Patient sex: F
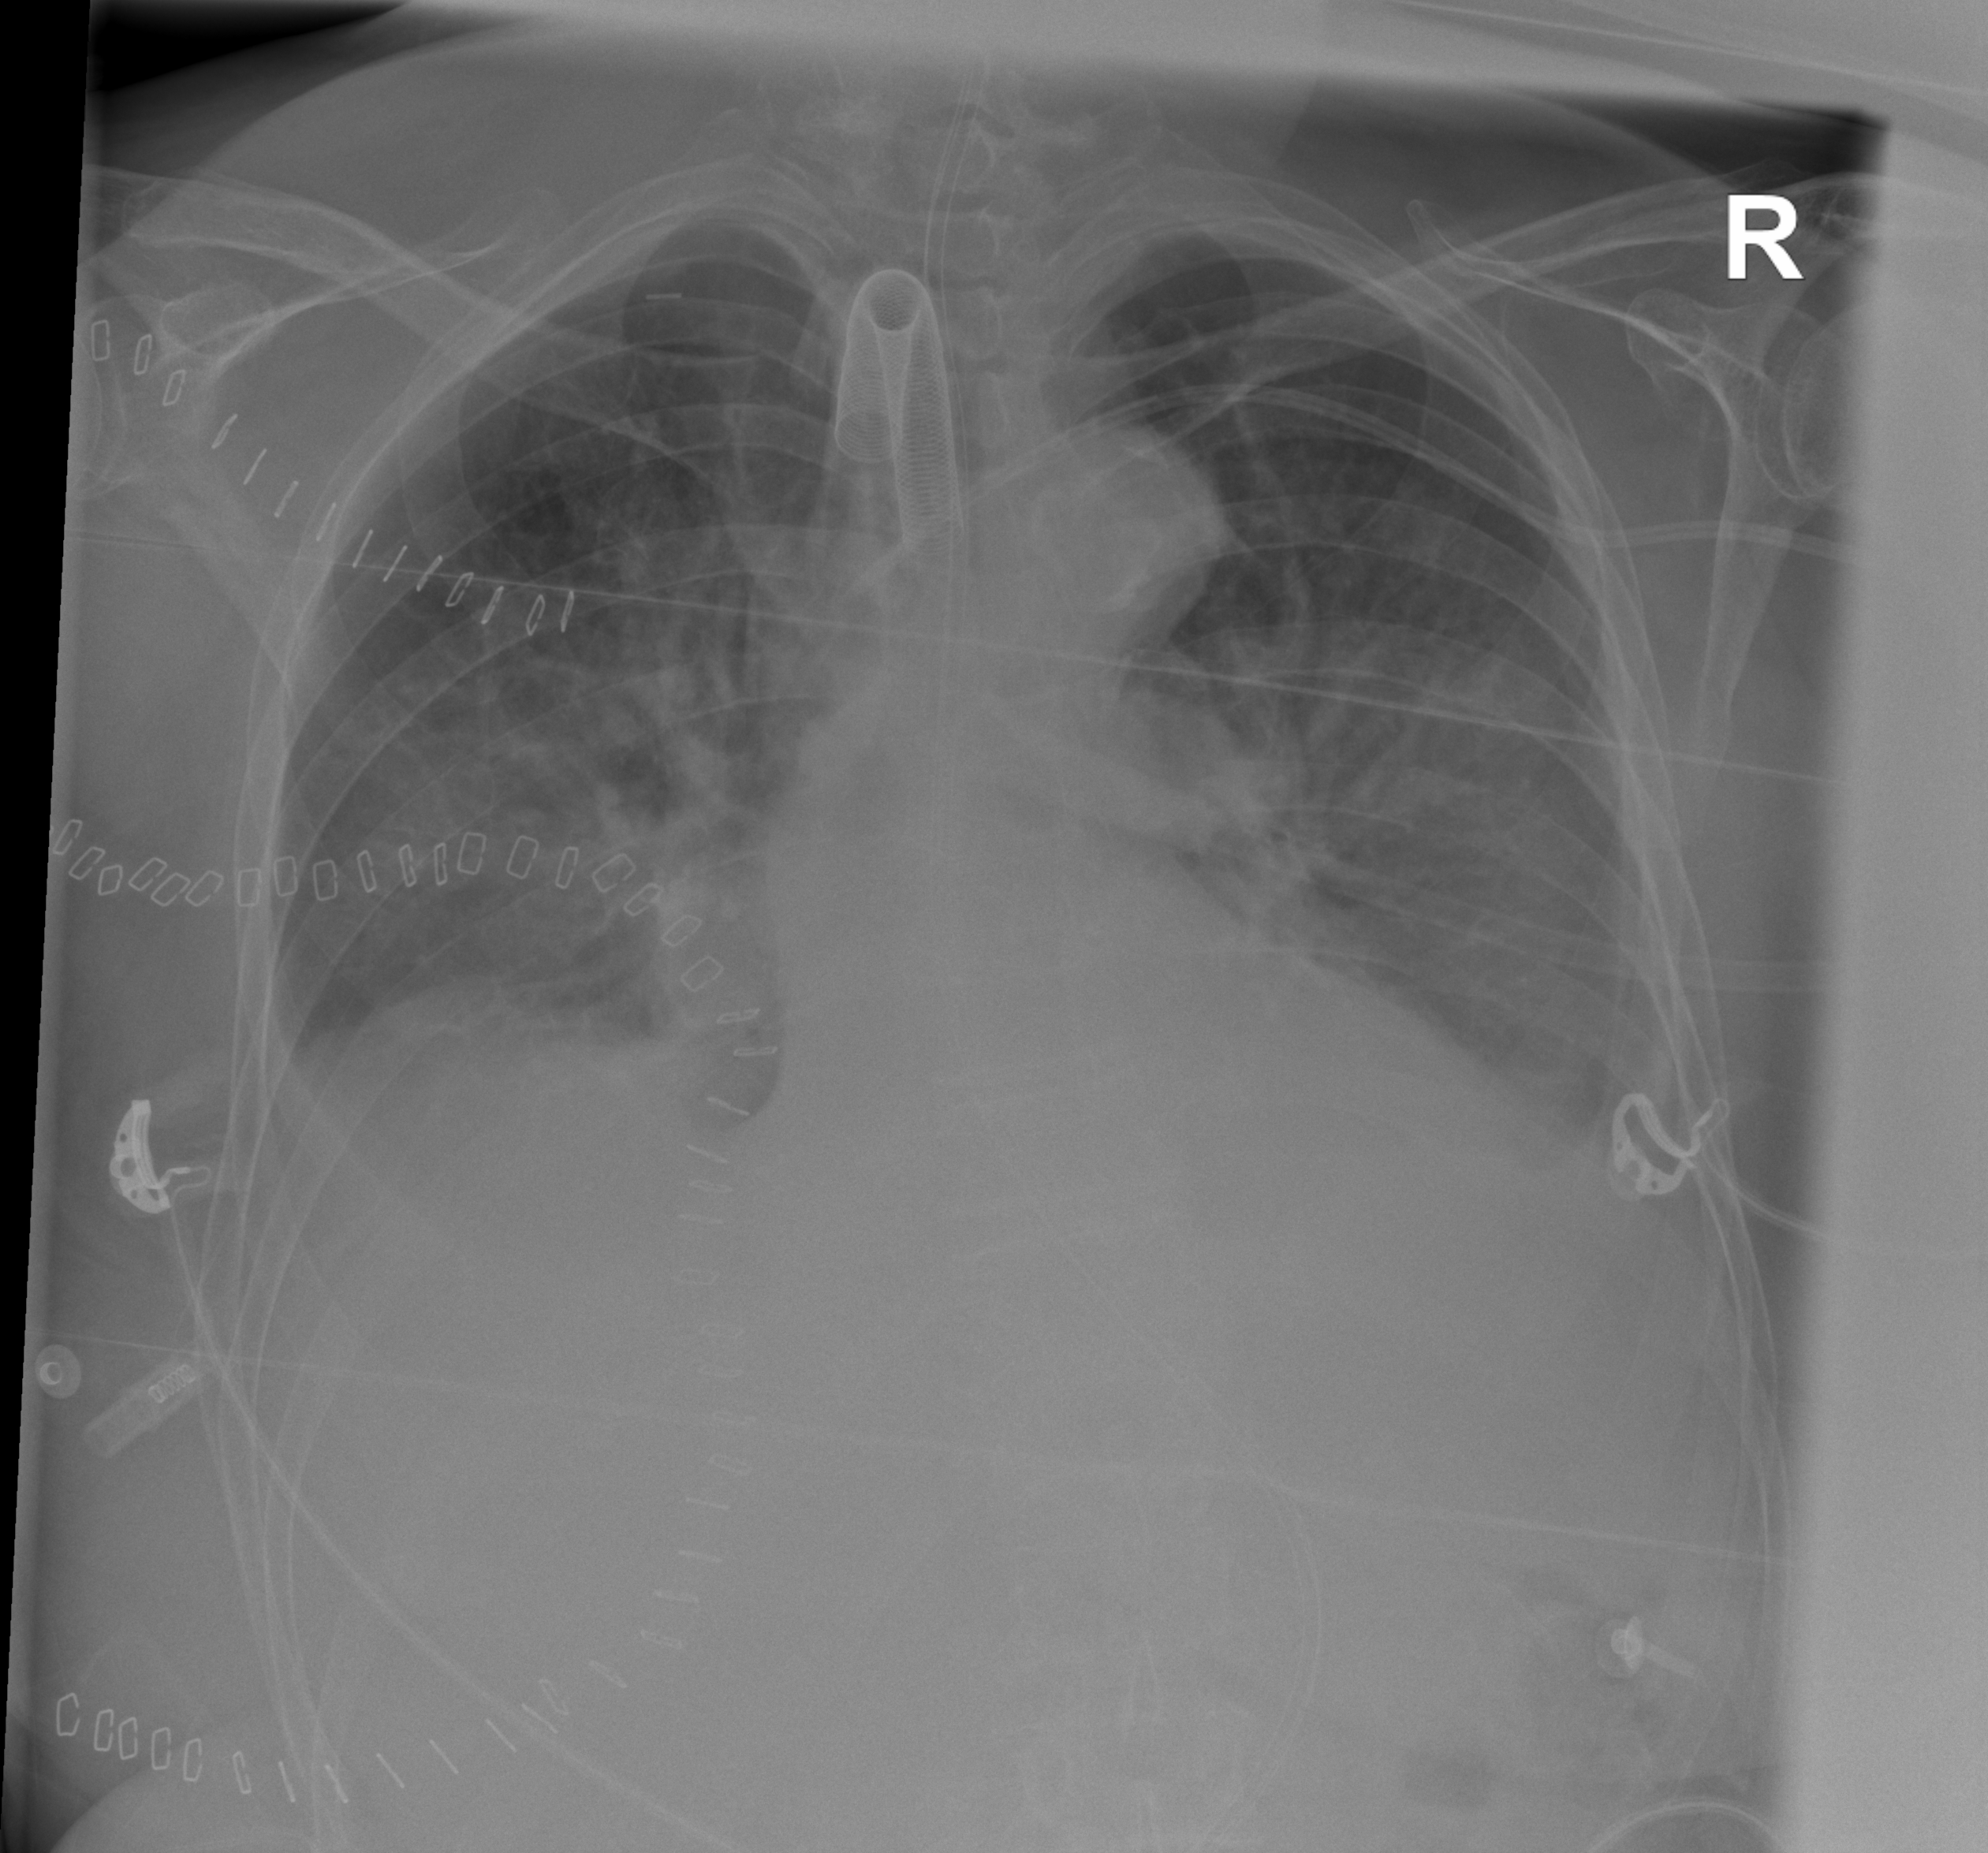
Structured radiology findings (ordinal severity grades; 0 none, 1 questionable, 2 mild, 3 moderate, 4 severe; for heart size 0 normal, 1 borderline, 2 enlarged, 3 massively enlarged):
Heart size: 0
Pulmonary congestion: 3
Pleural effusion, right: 2
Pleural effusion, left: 2
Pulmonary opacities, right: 2
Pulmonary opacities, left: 2
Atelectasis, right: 2
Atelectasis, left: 2